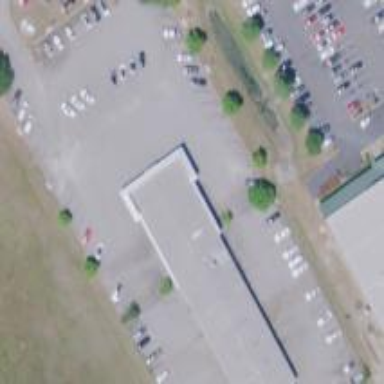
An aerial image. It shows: Building that houses car shop.